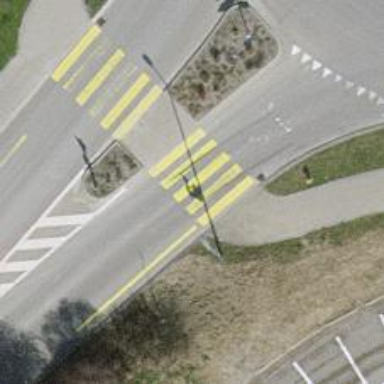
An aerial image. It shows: Uncontrolled zebra crossing on the road.